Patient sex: M
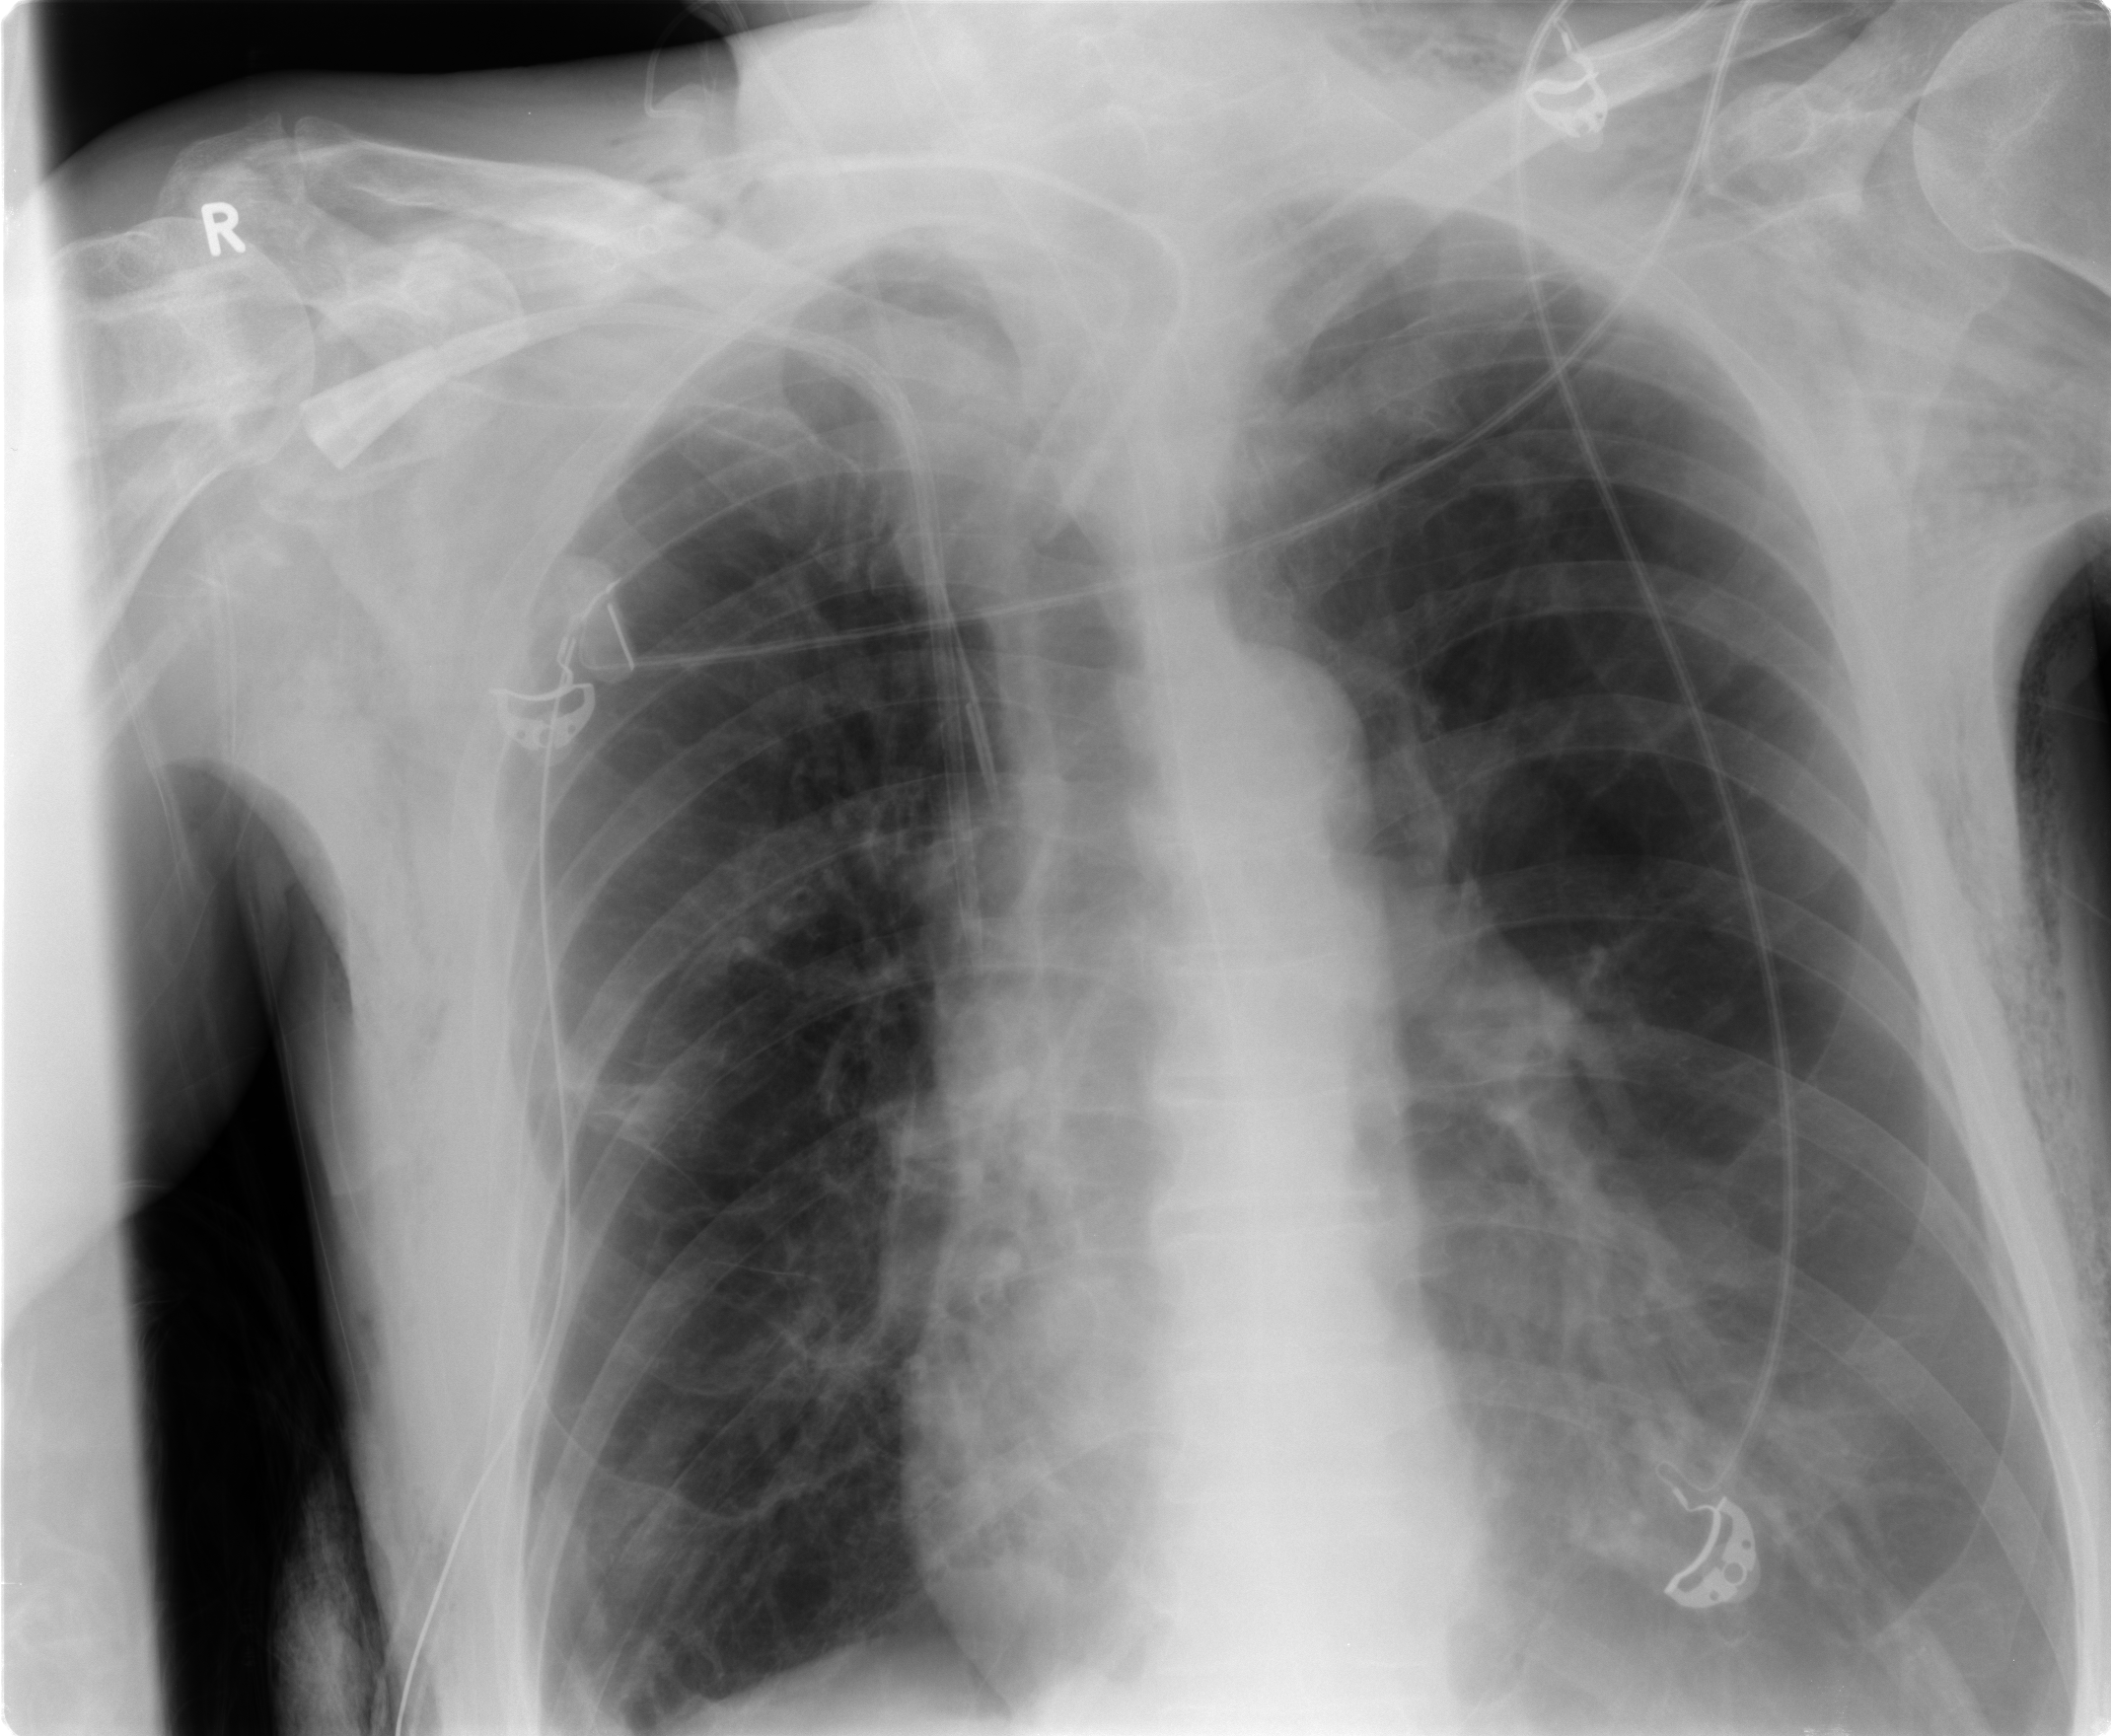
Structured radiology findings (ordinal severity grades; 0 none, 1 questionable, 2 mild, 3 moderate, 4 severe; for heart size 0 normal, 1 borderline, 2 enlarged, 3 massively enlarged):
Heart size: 0
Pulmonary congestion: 0
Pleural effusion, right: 0
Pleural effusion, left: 1
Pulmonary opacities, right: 0
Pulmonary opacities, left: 0
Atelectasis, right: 2
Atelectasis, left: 0